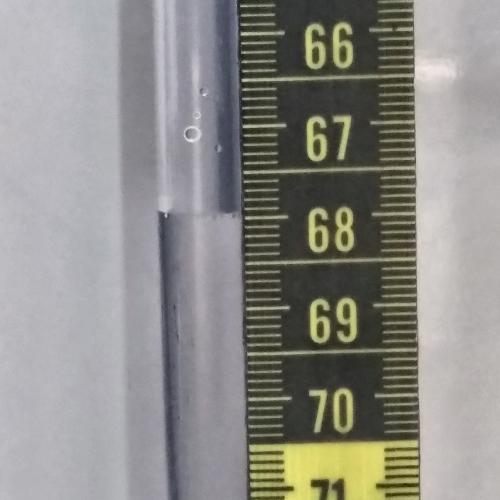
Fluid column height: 67.9 cm